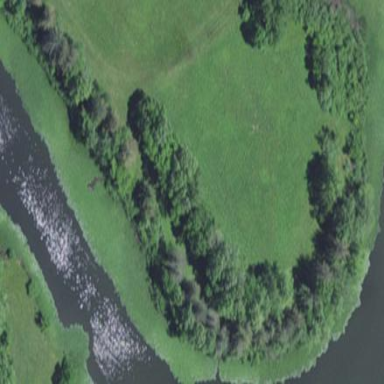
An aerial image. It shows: Oxbow water feature in natural setting.